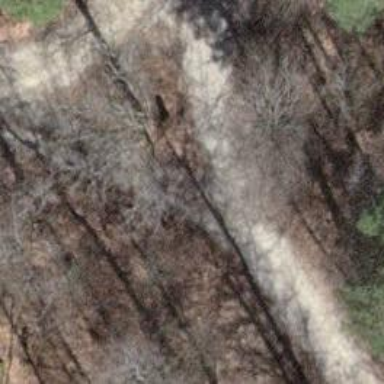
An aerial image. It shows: Compacted grade3 track.